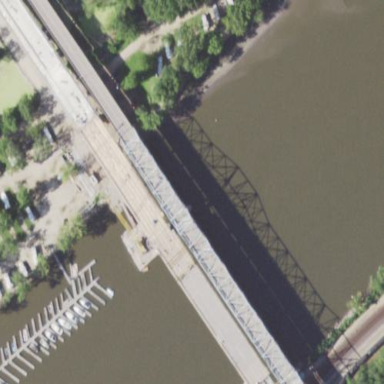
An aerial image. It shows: Man-made bridge.